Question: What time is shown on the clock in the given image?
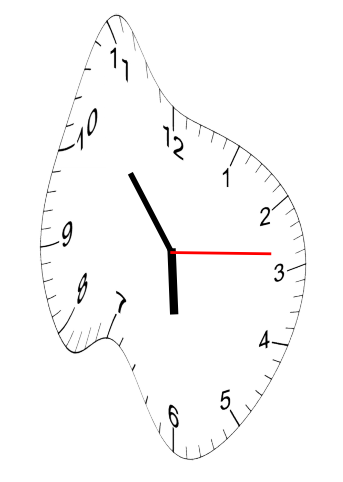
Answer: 05:53:14